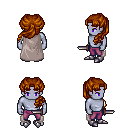
a pixel art fantasy rpg character, male body template, dark elf, purple skin, gray cape, magenta pants, brunette princess hairstyle, metal boots, dagger, four views (front, back, left, right), 2x2 character sprite sheet, small pixel art, hard edges, no anti-aliasing